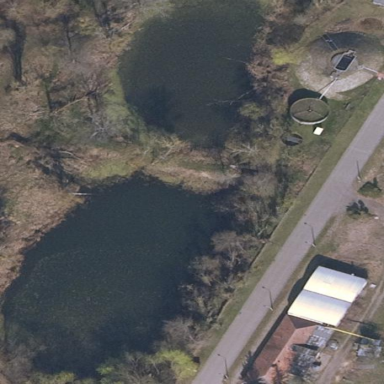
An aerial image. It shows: Peaceful pond surrounded by nature.